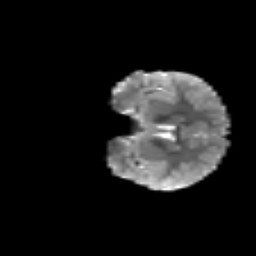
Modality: T2w
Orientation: coronal
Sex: female
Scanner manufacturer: siemens
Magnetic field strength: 3 T
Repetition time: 5 s
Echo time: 0.071 s